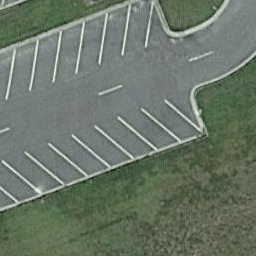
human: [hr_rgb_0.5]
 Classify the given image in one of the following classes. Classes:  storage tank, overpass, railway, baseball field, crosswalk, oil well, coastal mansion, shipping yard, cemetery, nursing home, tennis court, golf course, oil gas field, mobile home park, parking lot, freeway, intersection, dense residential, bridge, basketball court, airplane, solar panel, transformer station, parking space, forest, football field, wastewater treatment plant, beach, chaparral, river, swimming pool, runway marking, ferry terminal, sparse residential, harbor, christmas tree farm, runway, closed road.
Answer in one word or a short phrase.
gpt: parking space